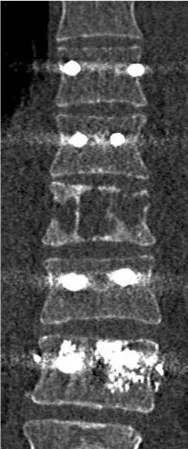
Postoperative computed tomography (CT) of the thoracic spine. Coronary. CT scans after cement-augmented dorsal instrumentation of T8-T12.
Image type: radiology (ct)